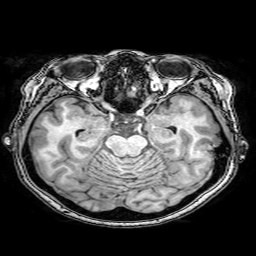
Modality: T1w
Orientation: coronal
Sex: female
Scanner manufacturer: philips
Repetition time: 0.008086 s
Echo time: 0.0037 s